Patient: sex M, age 34
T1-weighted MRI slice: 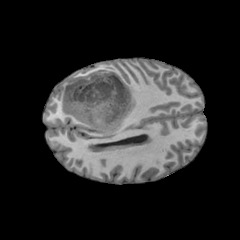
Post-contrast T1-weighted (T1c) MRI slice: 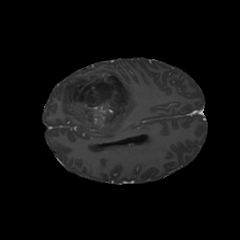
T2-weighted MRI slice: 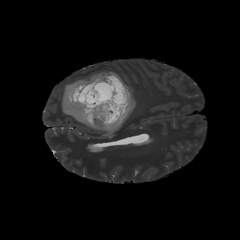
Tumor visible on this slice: yes
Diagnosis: Astrocytoma, IDH-mutant
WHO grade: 4